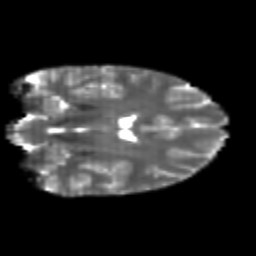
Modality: T2w
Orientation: coronal
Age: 20
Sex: female
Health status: healthy
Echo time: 0.074 s